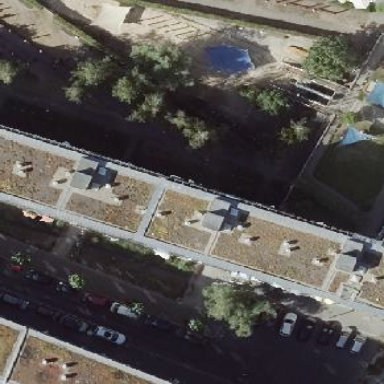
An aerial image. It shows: Building consisting of apartments.